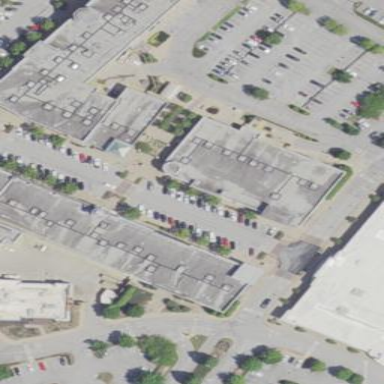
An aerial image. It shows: Mall building.